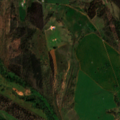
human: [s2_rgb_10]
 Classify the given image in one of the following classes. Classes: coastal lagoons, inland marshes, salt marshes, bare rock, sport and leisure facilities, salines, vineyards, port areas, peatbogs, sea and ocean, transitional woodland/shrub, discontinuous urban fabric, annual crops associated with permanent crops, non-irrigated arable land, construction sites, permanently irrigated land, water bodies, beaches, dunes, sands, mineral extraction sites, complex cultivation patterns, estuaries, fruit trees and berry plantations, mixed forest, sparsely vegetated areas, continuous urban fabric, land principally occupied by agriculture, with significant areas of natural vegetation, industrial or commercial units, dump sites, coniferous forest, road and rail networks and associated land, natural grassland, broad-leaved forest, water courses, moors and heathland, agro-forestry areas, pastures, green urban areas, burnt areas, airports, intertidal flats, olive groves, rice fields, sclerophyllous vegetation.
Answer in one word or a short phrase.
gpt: non-irrigated arable land, agro-forestry areas, transitional woodland/shrub